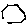
Label: hexagon